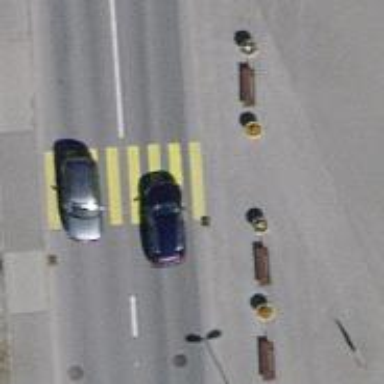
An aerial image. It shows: Zebra crossing on the road.